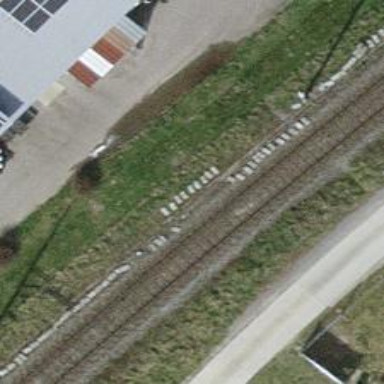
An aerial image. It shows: Single railway track with electrified contact line.